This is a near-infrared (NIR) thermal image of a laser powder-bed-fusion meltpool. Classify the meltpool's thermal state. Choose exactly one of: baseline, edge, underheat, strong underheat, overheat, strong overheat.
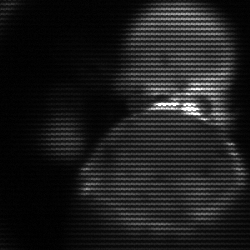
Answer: edge